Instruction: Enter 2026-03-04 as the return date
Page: home
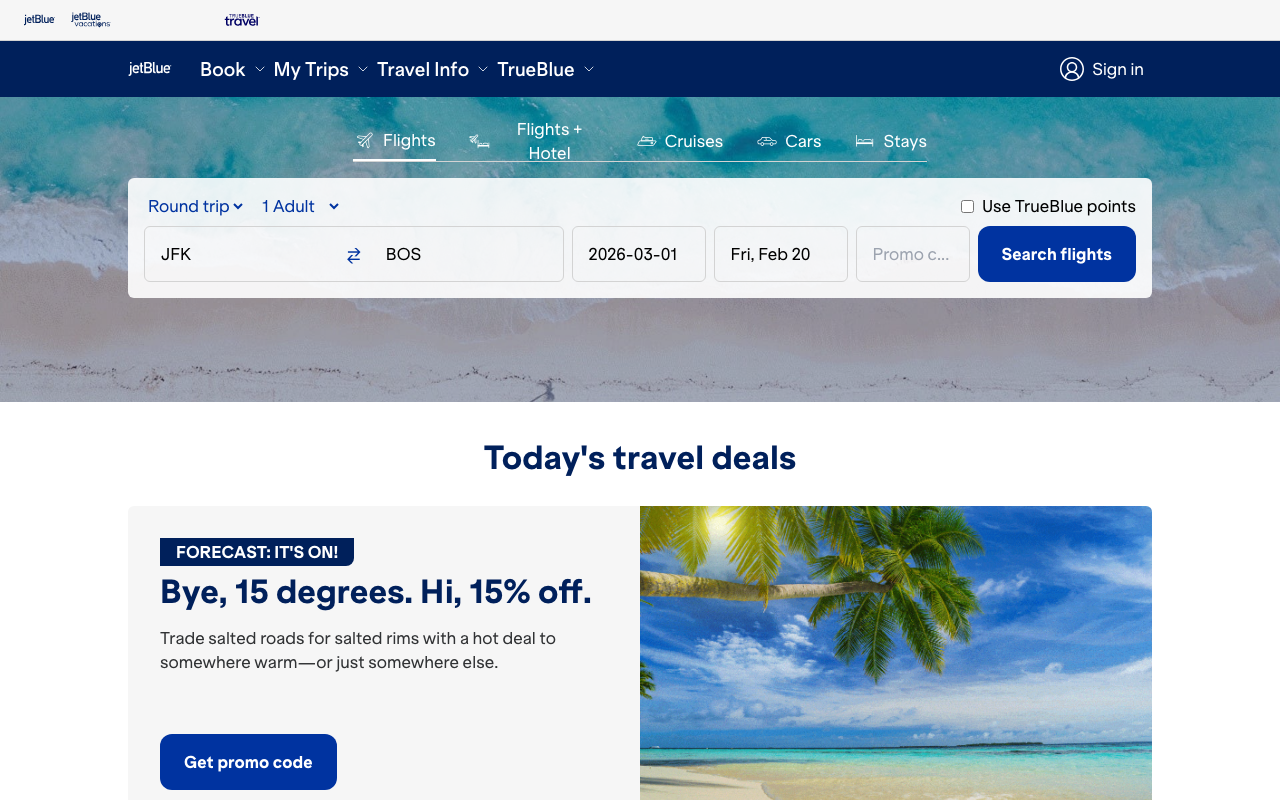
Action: type